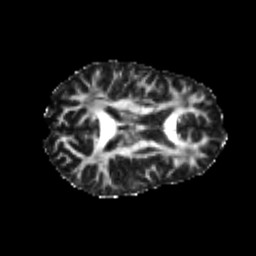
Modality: FA
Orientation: axial
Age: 21
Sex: male
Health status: healthy
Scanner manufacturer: philips
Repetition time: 7.39 s
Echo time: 0.08599 s